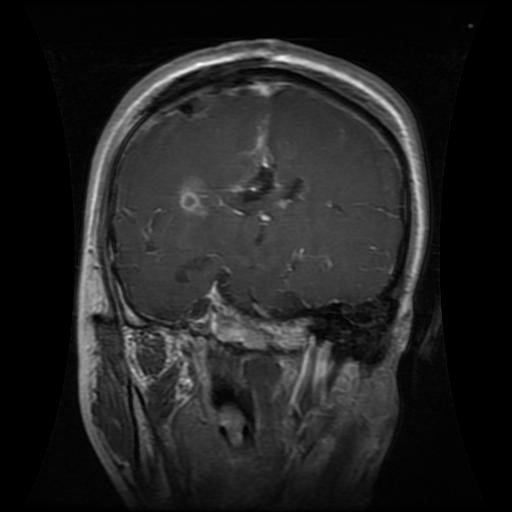
Label: glioma